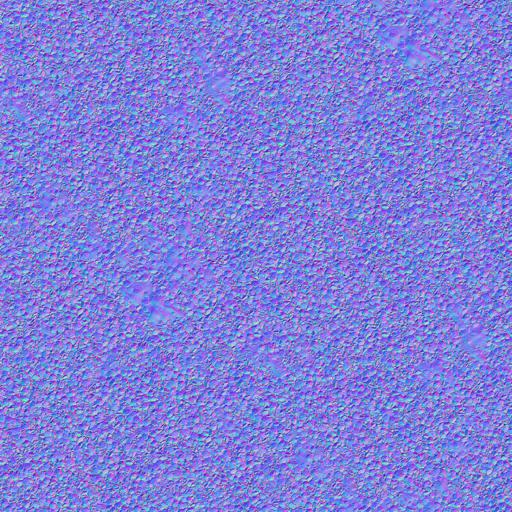
gravel pebbles rocks stones